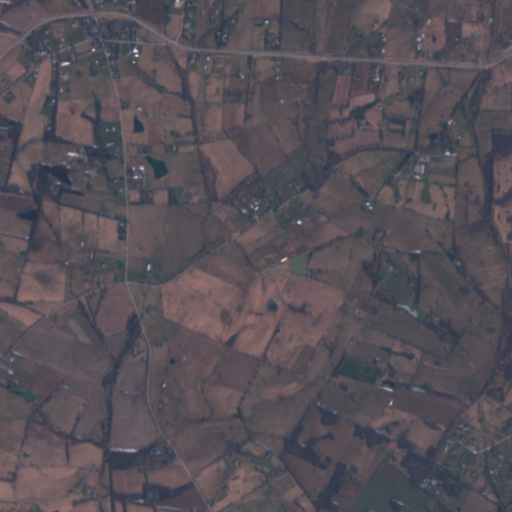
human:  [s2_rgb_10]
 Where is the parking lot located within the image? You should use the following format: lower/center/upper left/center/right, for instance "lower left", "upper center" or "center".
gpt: The parking lot is located in the upper center of the image.
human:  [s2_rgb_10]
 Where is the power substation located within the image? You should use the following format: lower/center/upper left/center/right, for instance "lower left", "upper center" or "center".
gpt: The power substation is located in the upper right of the image.
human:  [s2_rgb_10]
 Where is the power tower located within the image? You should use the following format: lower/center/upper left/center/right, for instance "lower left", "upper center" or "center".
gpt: There is no power tower in the image.